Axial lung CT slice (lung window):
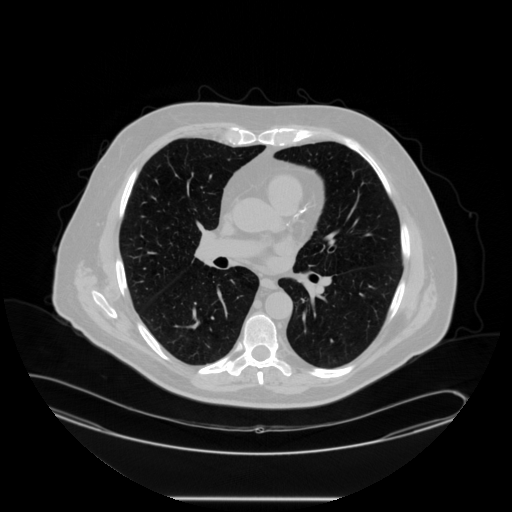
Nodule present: no